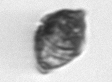
Label: Kryptoperidinium_triquetrum